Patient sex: M
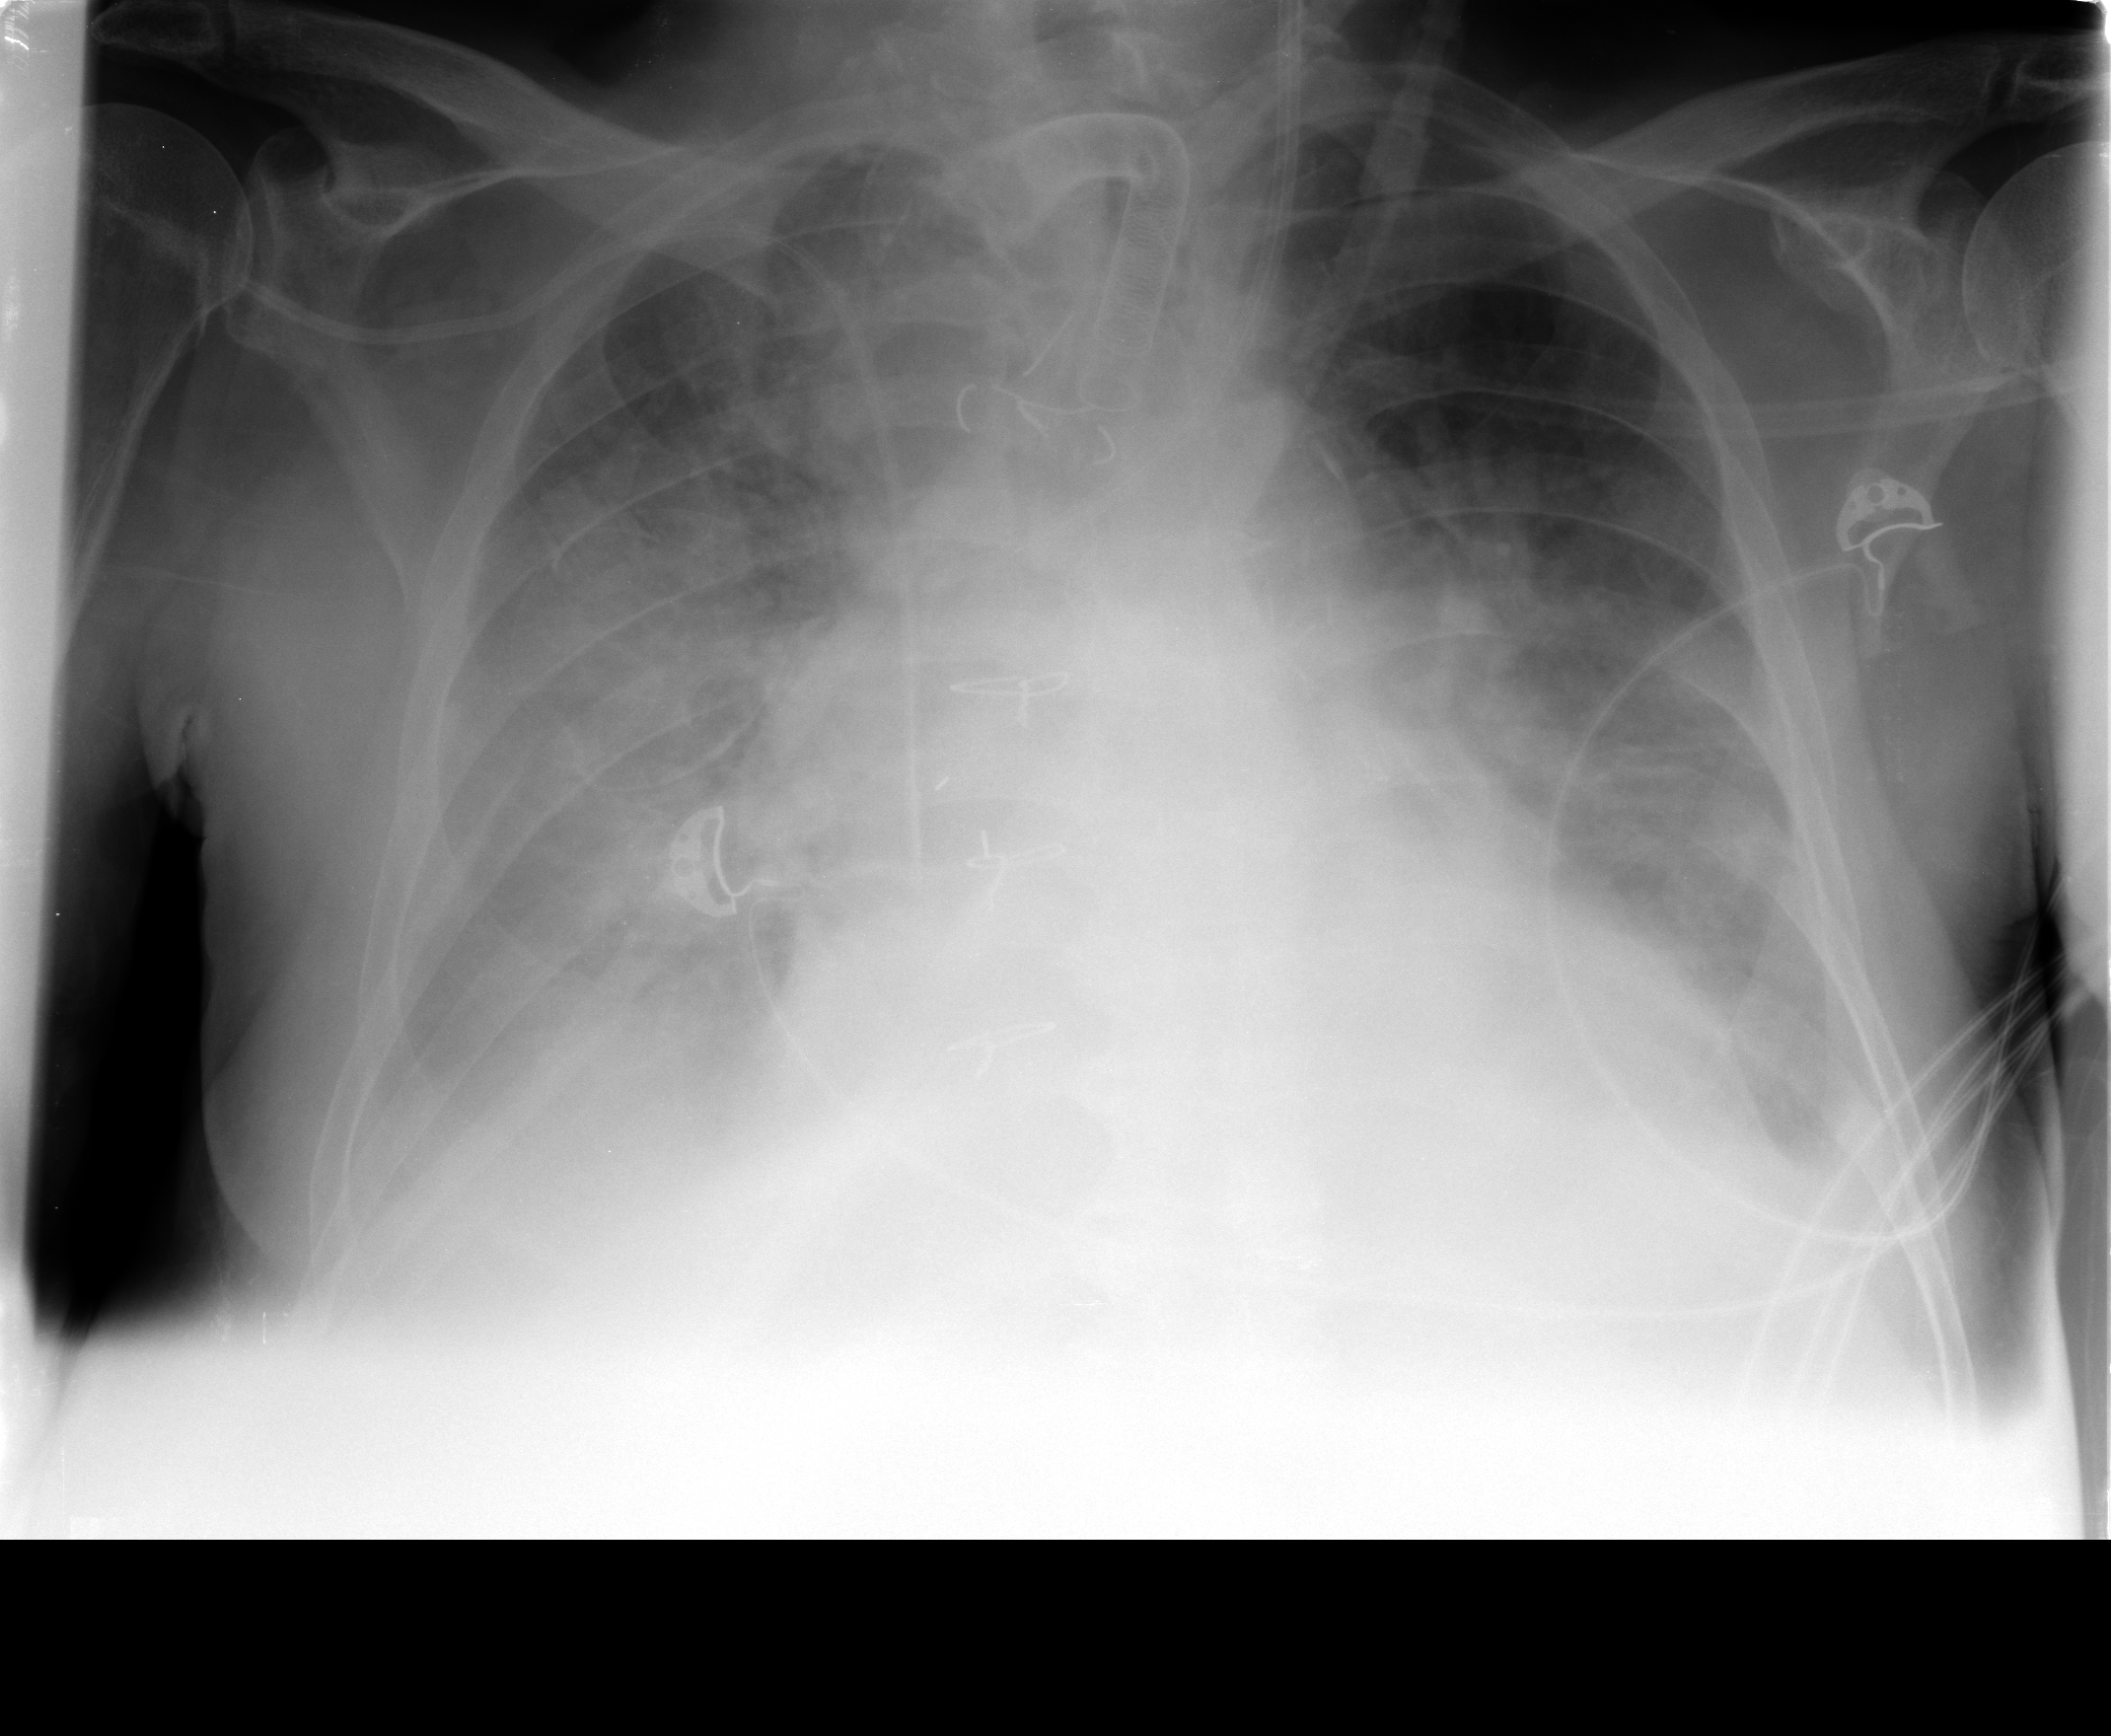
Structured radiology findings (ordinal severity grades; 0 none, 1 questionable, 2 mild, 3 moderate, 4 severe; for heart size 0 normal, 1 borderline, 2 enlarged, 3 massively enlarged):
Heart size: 3
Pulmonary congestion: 3
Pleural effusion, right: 2
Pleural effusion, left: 2
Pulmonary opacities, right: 3
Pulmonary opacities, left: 2
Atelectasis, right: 3
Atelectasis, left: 2